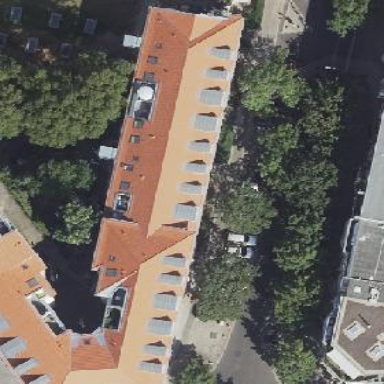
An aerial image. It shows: Building with gabled roof. The roof orientation is along the building's structure.